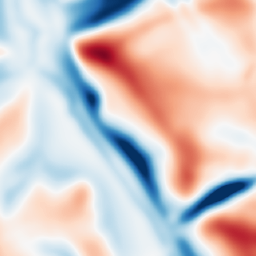
Category: multiscale
Decomposition family: dog
Decomposition parameters: sigma_low: 5
sigma_high: 20
Upsampling method: area
Upsampling parameters: scale: 2
Upsampling scale: 2